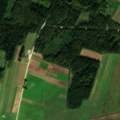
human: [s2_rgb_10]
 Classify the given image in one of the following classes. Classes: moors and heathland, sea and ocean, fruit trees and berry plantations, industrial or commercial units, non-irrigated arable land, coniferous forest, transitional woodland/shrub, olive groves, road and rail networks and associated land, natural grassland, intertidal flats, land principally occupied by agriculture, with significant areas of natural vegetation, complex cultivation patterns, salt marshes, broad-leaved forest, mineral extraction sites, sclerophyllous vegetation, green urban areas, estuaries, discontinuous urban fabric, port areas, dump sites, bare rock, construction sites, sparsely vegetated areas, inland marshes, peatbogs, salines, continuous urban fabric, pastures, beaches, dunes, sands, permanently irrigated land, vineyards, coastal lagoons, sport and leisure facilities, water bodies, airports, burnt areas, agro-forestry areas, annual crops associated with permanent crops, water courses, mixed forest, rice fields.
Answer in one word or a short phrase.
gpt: non-irrigated arable land, pastures, complex cultivation patterns, land principally occupied by agriculture, with significant areas of natural vegetation, mixed forest